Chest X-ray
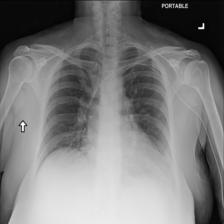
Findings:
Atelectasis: negative
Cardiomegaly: negative
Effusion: negative
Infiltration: positive
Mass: negative
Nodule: negative
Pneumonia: negative
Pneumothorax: negative
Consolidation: negative
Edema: negative
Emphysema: negative
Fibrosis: negative
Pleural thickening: negative
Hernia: negative